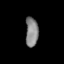
Tissue: lung
Cell type: Endothelial cells
Senescence score: 0.5817
Nuclear area (px): 363
Mean DAPI intensity: 134.094